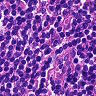
Metastatic tissue present: no